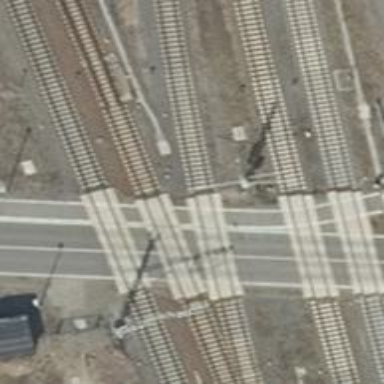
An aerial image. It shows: Level crossing along the railway.